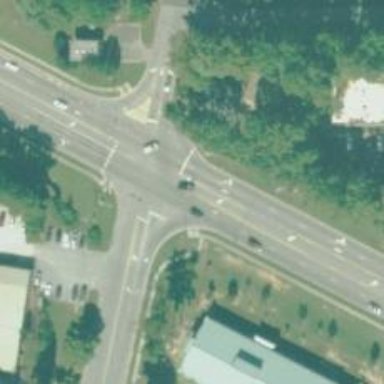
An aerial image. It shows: Unmarked road crossing.